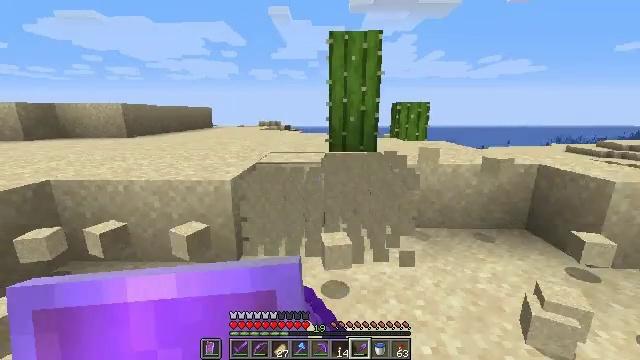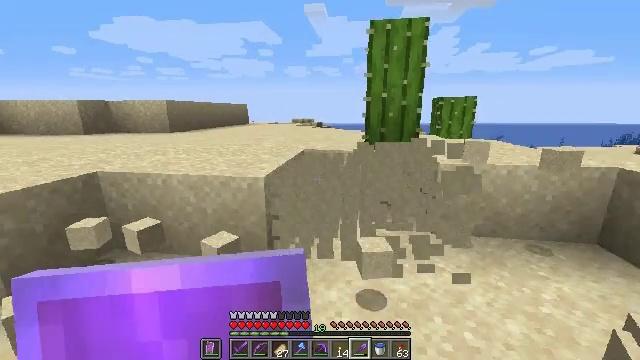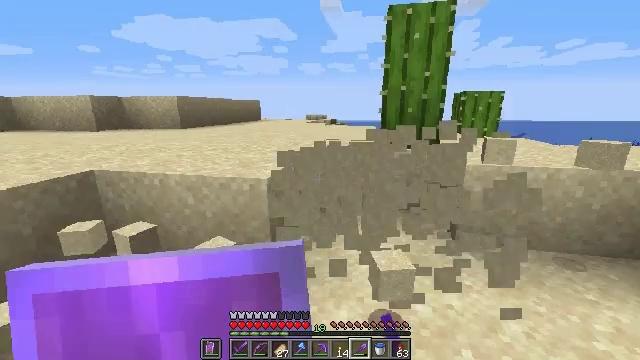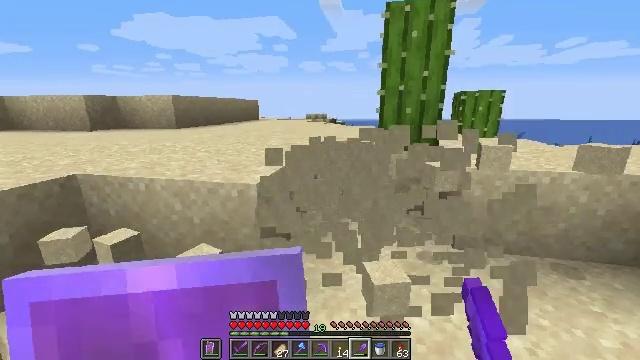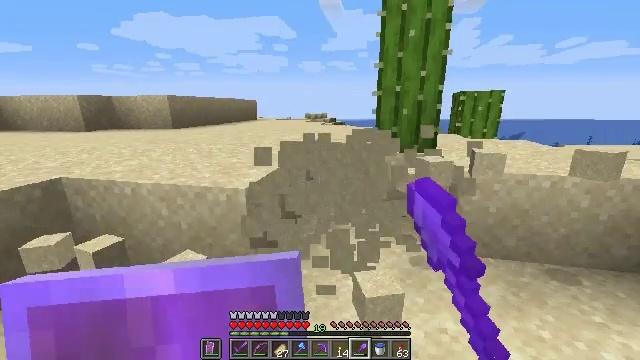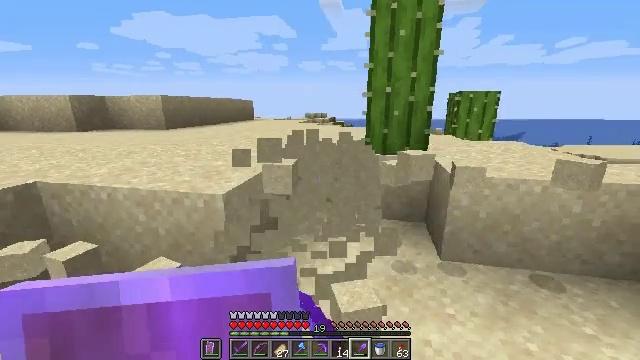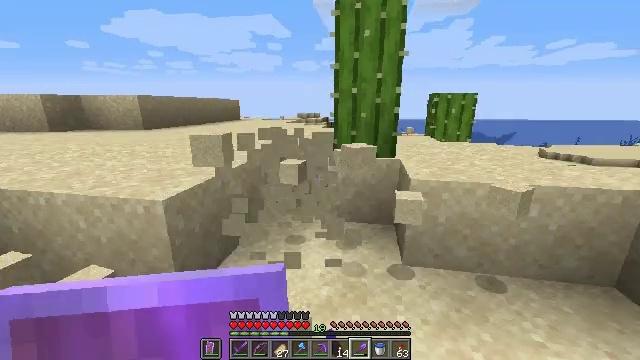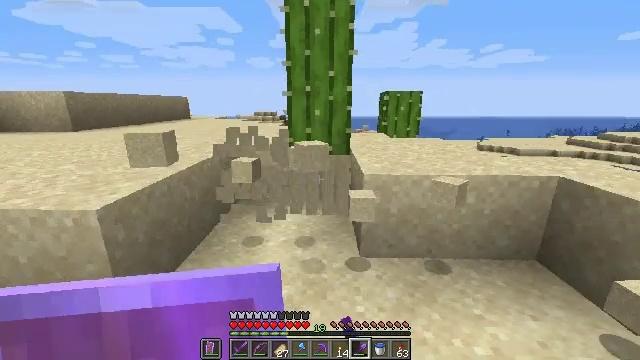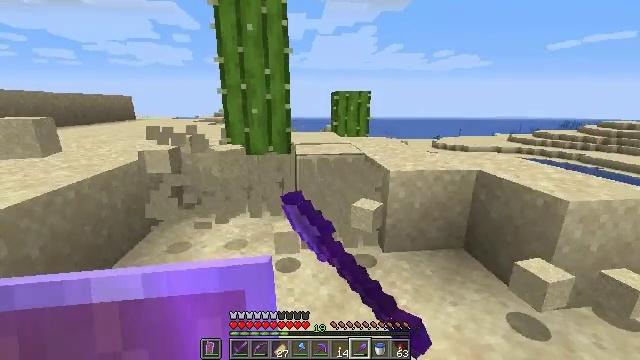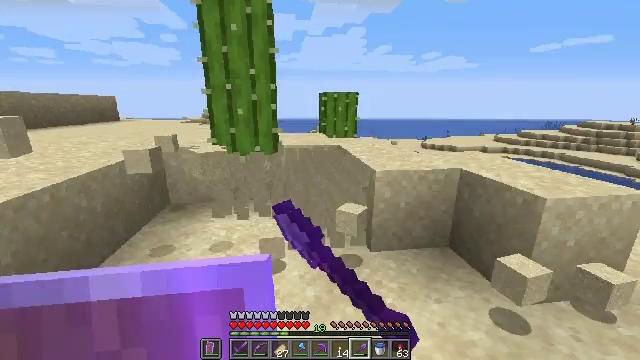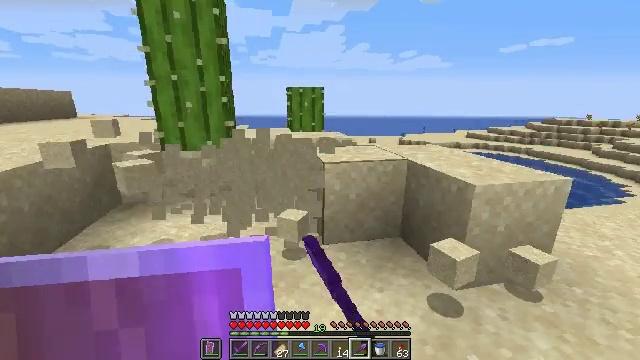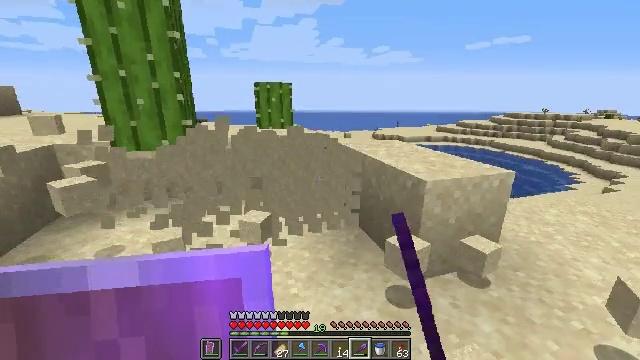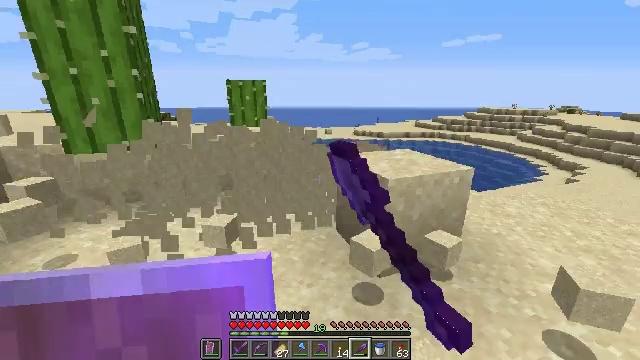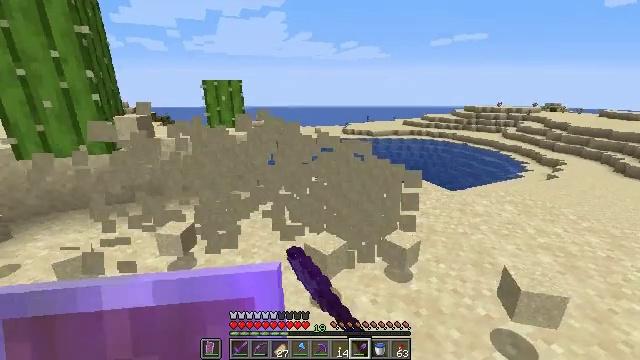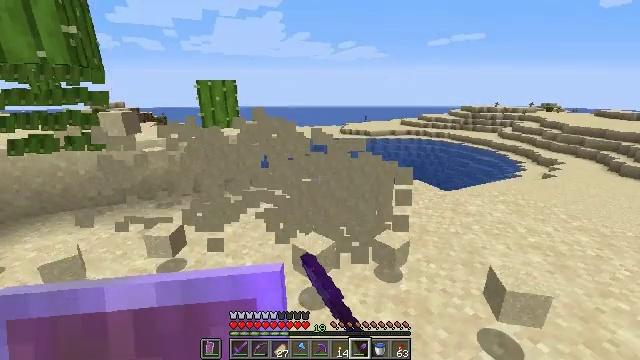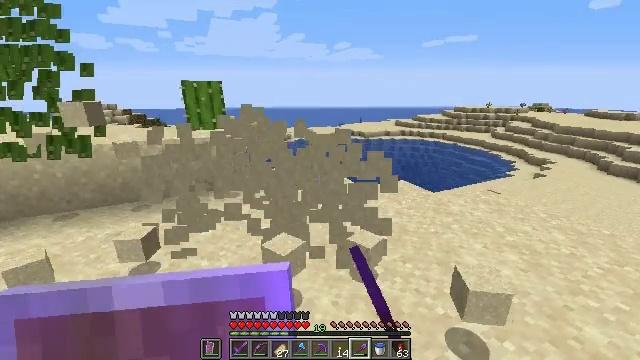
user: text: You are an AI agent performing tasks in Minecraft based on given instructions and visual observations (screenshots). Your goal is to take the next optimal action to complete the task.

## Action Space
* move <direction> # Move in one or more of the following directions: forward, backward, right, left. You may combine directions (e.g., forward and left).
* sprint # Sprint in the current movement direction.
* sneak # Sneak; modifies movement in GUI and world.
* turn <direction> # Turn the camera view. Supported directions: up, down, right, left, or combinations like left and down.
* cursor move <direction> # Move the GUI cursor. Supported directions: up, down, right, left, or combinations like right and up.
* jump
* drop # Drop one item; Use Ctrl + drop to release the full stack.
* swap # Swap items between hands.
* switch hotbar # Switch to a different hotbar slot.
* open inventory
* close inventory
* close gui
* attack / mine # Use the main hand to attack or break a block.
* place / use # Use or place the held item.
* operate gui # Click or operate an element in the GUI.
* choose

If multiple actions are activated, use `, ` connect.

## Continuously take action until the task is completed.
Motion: motion action
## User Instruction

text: Mine sand by the water.
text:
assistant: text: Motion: move forward, turn left, attack / mine
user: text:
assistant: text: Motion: move forward and move right, turn left, attack / mine
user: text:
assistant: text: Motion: move forward and move right, attack / mine
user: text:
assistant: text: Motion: move right, attack / mine
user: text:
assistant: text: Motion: move right, attack / mine
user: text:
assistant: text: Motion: move right, turn right, attack / mine
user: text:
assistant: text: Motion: move right, turn right, attack / mine
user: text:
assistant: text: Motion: move right, turn right, attack / mine
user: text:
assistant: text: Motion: move right, turn right, attack / mine
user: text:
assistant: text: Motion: move right, turn right, attack / mine
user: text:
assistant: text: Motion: move right, turn right, attack / mine
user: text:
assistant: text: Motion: move right, turn right, attack / mine
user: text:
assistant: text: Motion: move right, turn right, attack / mine
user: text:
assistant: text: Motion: move right, attack / mine
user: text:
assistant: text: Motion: move right, attack / mine
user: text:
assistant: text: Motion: move right, turn right, attack / mine
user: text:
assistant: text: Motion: move right, attack / mine
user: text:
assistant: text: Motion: move right, attack / mine
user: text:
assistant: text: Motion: move right, turn left and up, attack / mine
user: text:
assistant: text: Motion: move right, turn left and up, attack / mine
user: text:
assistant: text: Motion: move right, turn left and up
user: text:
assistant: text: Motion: move right, turn left
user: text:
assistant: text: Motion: turn left
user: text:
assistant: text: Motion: turn left
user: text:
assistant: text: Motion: turn left
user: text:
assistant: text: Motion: turn left
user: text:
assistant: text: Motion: turn left
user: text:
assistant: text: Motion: no_op
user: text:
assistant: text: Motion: no_op
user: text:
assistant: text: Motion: no_op